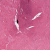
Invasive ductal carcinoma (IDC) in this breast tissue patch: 0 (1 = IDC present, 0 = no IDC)